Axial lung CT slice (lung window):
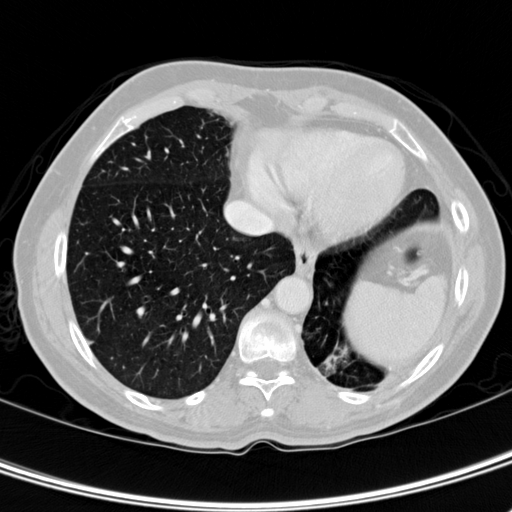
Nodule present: no